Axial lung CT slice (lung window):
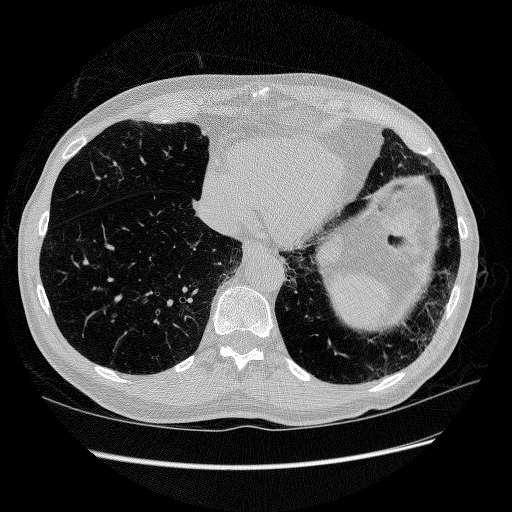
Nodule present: no